Question: I'm building a geolocation advertising platform and I've run into a snag. I can successfully calculate all of the businesses advertising within a given radius to a user using <URL>. Now, the client wants to change the radiuses of the advertisers which you can think of as "service areas". A basic advertiser will have a service radius of 100 miles, but other companies who are larger or spend more on advertising might have a service area of 250 or 500 miles, for example. With this change, the previous calculation does not work.
How can I take all of these variable radiuses and distances in order to return all of the advertisers that would be valid for a visitor?
To better illustrate my problem, take a look at:
Currently we calculate and return all of the advertisers within a 100 mile radius of a user (companies A, B, and C). With the new change, we need to return all of the companies that have a service area that covers the user, which includes company D. Company E has a smaller service area/radius which doesn't cover the user, so that record should not be returned.
The advertiser's table currently looks similar to:
'''
id
name
lat
lng
radius
'''
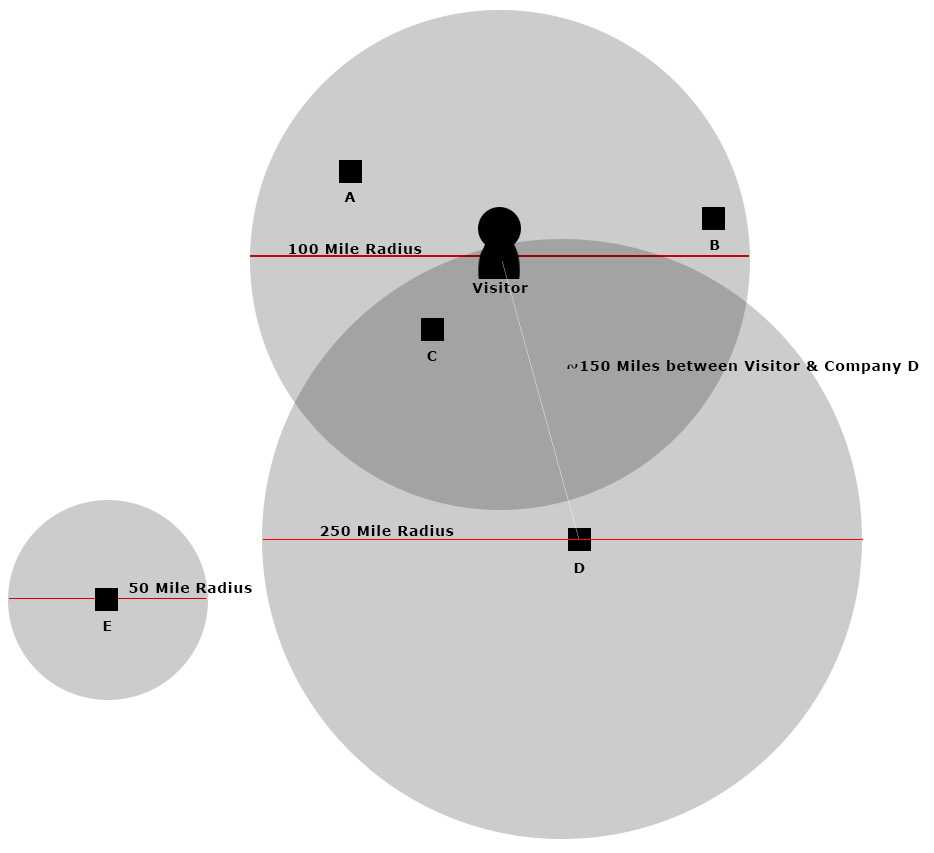
Answer: Given lat/lng of two points distance in miles can be calculated, see:
<URL>
So if the visitor position is given (let's define it as 'visitor_latitude' and 'visitor_longitude') the query that returns all the advertisers in range is:
'''
SELECT *,
69.0412 * DEGREES(ACOS(COS(RADIANS(lat))
* COS(RADIANS(visitor_latitude))
* COS(RADIANS(lng - visitor_longitude))
+ SIN(RADIANS(lat))
* SIN(RADIANS(visitor_latitude)))) AS distance
FROM advertisers
WHERE distance <= radius
'''